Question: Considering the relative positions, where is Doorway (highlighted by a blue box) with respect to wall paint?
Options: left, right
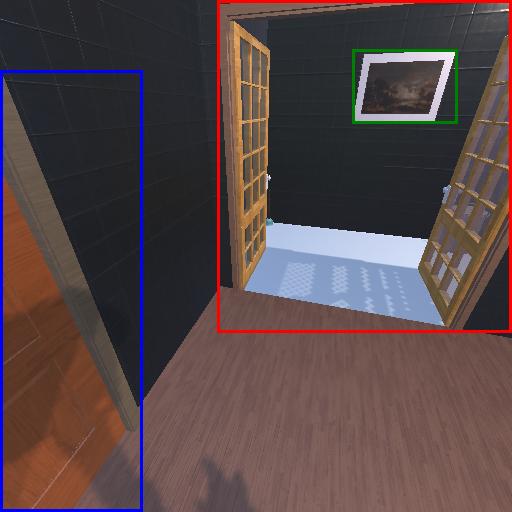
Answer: left